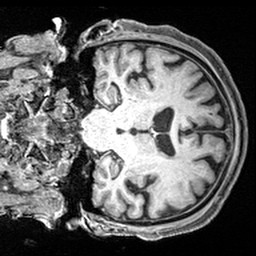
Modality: T1w
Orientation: coronal
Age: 68
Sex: male
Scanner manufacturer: siemens
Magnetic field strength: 3 T
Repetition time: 2.4 s
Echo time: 0.0022 s